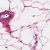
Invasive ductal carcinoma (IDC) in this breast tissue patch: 0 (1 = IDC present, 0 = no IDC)